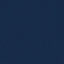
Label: SeaLake